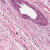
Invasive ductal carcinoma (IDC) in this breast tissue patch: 0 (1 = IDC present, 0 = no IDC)